Question: I am using d3.js for ploting data. On x axis I have time in various ranges.
So the tick labels could look like that:

I would like to emphasize the years, so I would like to have year labels bold, while months will stay not bold.
I have not found a solution. Is it possible to do that? If yes, how?
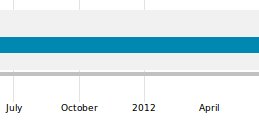
Answer: After creating the axis svg nodes with the '.call' to axis component, you can go back and select specific text nodes to change their styling.
In this example I'm simply checking which of the axis nodes parse to a number, which is true only of the year values:
'''
axisNodes.selectAll('text').each(function() {
if(+this.textContent) {
this.classList.add("year");
}
});
'''
And then the 'year' css class can apply whatever extra styling you want.
'''
//adapted from http://bl.ocks.org/mbostock/<PHONE>
var margin = {top: 250, right: 40, bottom: 250, left: 40},
width = 960 - margin.left - margin.right,
height = 500 - margin.top - margin.bottom;
var x = d3.time.scale()
.domain([new Date(2012, 0, 1), new Date(2013, 0, 1)])
.range([0, width]);
var xAxis = d3.svg.axis()
.scale(x);
var svg = d3.select("body").append("svg")
.attr("width", width + margin.left + margin.right)
.attr("height", height + margin.top + margin.bottom)
var axisNodes = svg.append("g")
.attr("class", "x axis")
.attr("transform", "translate(20,50)")
.call(xAxis);
axisNodes.selectAll('text').each(function() {
if(+this.textContent) {
this.classList.add("year");
}
});
'''
'''
.axis text {
font: 10px sans-serif;
}
.axis line,
.axis path {
fill: none;
stroke: #000;
shape-rendering: crispEdges;
}
.year {
fill: none;
stroke: black;
shape-rendering: crispEdges;
}
'''
'''
<script src="https://cdnjs.cloudflare.com/ajax/libs/d3/3.4.11/d3.min.js"></script>
'''